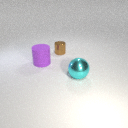
large cyan metal sphere in front of large purple rubber cylinder